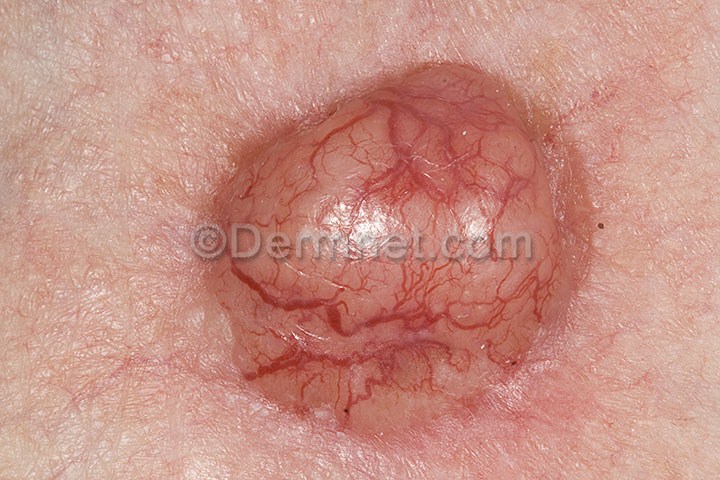
Disease: Actinic Keratosis Basal Cell Carcinoma and other Malignant Lesions